Breast ultrasound image
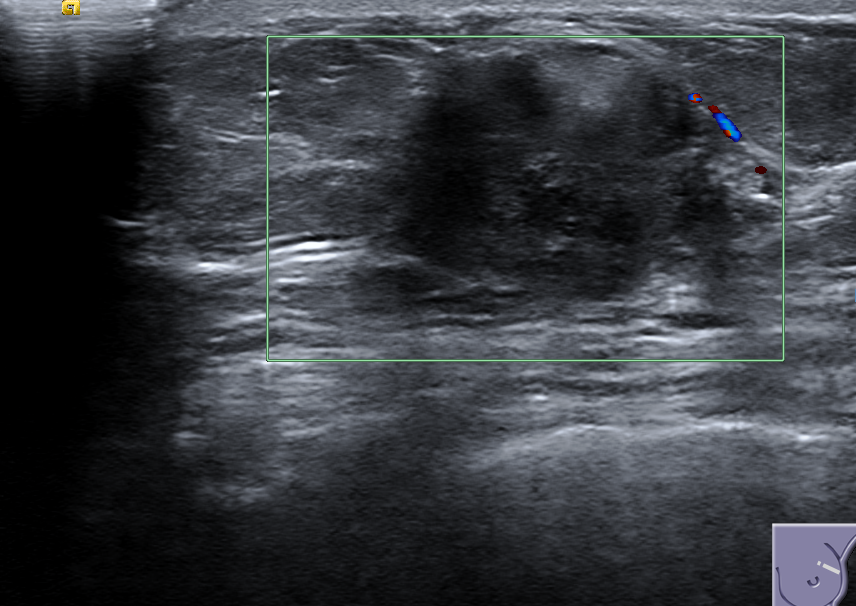
Diagnosis: malignant